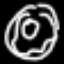
Label: donut